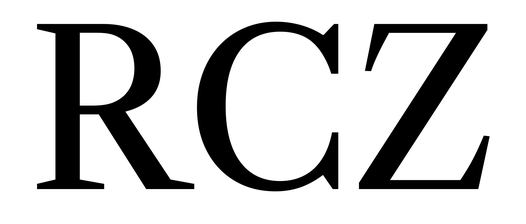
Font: LibreCaslonText_Regular